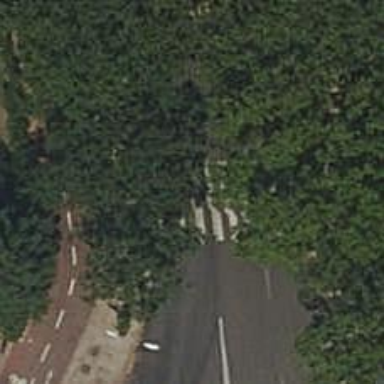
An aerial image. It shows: Uncontrolled crossing on the road.